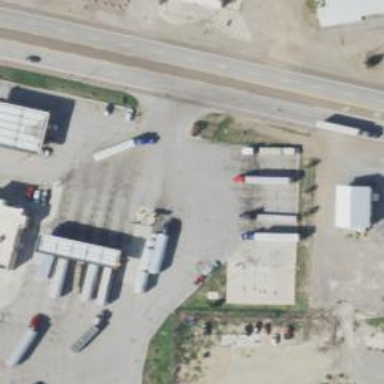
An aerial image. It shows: Weighbridge facility.